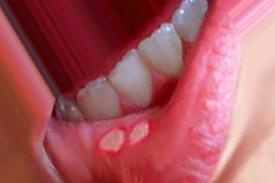
Condition: Mouth Ulcer